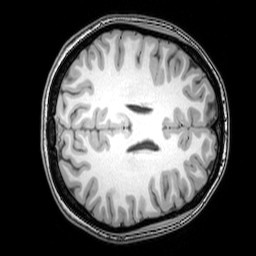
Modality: T1w
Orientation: axial
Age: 20
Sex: female
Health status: healthy
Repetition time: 0.081 s
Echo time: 0.037 s